Field crop: maize
Growth stage: 2
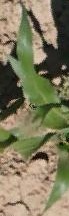
Species: maize